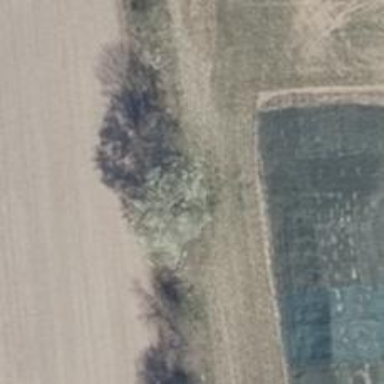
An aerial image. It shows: Row of trees in natural setting.